Question: Having struggled with SVN I was told I should check out GIT, as the branches would be ideal for the workflow I am trying to achieve. I have been muddling along and think I have the basics of GIT sorted now.
We basically have a central framework that some of our clients use, and I want to have a trunk / master and using branches as normal, for dev / trying stuff out, but I would also like to create branches for each client, so I could work on client specific changes to the code. These branches would always be a branch and never end up getting merged back into the trunk / master.
The main thing I am trying to achieve is so that I can easily merge all changes FROM the trunk / master TO the various client branches, and I am getting confused with if I need to merge, or rebase.
Should I always be using rebase for this, and if so why? (because I want to keep the individual commits in each branch?)
So I create a repo, and in that repo I have say file.php with '$x = 1'
- - - - '$x = 2'

- '$x = 1'- '$x'
Is it because I am adding a new line to file.php adjacent to '$x' that it is causing the conflict?
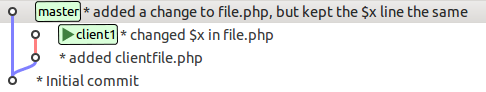
Answer: You should merge. Rebasing will take all of the changes on master since the branch diverged from master and them on top of the branch. This means that each commit on master will be duplicated for every client branch you are tracking.
Merging is semantically what you're doing. The resulting commit graph will look much nicer, and Git will have an easier time performing merges since, after each merge, the history of master will become part of the branch's own history -- Git will only have to consider the commits on master since the last merge, instead of reconsidering .